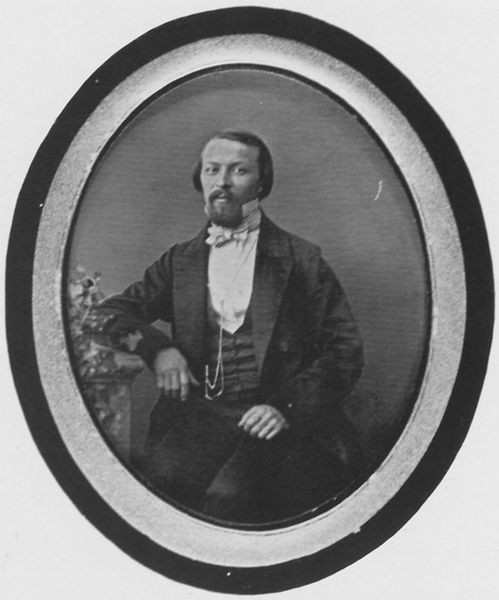
Titel: H. Utz, Uhrmacher in Hamburg
Künstler: Emilie Bieber
Schlagwörter: hand, mann, schatten, weiß, sitzen, blume, blumen, elegant, finger, frisur, grau, haar, hintergrund, licht, mund, nase, schwarz, stuhl, stützen, säule, tisch, blick, rock, schleife, anzug, bart, hemd, hose, jacke, schnurrbart, wand, arm, augen, falten, kleidung, kragen, rahmen, sockel, vollbart, ärmel, bild, bildnis, herr, hände, portrait, porträt, auge, haare, lange haare, mantel, pose, sitzend, pflanze, frontal, kinn, scheitel, oval, passpartout, rund, bilderrahmen, sitz, moderne, kette, rand, frack, steif, ernst, seitenscheitel, angelehnt, uhr, strauss, nachdenklich, ellenbogen, knie, aufstützen, knöpfe, fliege, gehrock, jackett, revers, weste, foto, fotografie, photographie, wei, gestützt, medaillon, bluemn, schwarzweiß, brille, photo, uhrenkette, uhrkette, karte, efeu, medallion, wams, halsbinde, ständer, adliger, konsole, taschenuhr, anlehnen, fotographie, romantisme, tishc, monokel, ablage, auftragsarbeit, gründerzeit, kummerbund, studio, kratzer, gestellt, passepartout, hmd, baudelaire, wese, pas partout, förmlich, hemdbrust, antzu, dr. utz, fliefe, proust, tschanuhr, vatermörderkragen, ur, teinbrücke, fotoigraf, mononokel